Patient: sex F, age 71
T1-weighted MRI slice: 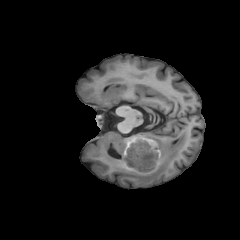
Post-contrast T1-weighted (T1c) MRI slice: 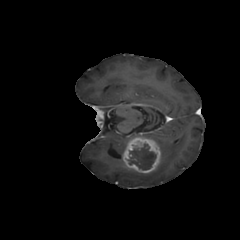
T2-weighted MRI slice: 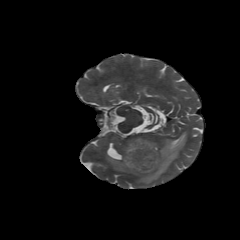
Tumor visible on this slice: yes
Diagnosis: Glioblastoma, IDH-wildtype
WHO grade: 4